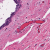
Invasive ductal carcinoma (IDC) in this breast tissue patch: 0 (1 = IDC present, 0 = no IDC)